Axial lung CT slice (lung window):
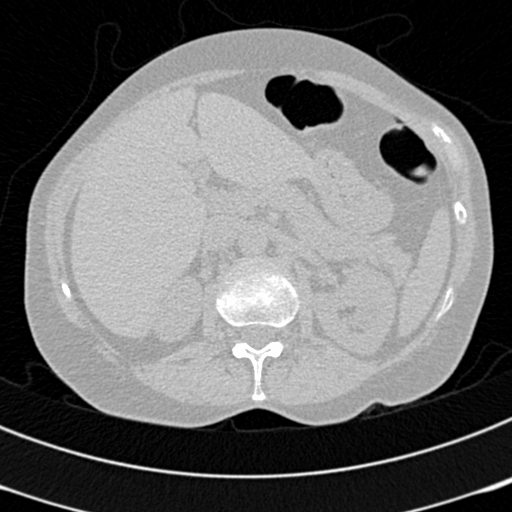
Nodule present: no